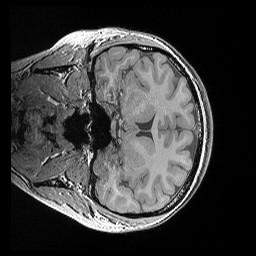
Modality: T1w
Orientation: coronal
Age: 22
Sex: female
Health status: healthy
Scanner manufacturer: siemens
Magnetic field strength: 3 T
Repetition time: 0.02 s
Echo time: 0.00492 s